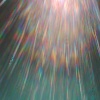
Label: sunburn